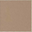
Piece: xx